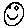
Label: smiley face